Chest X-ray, PA view. Patient: 55 years old, sex M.
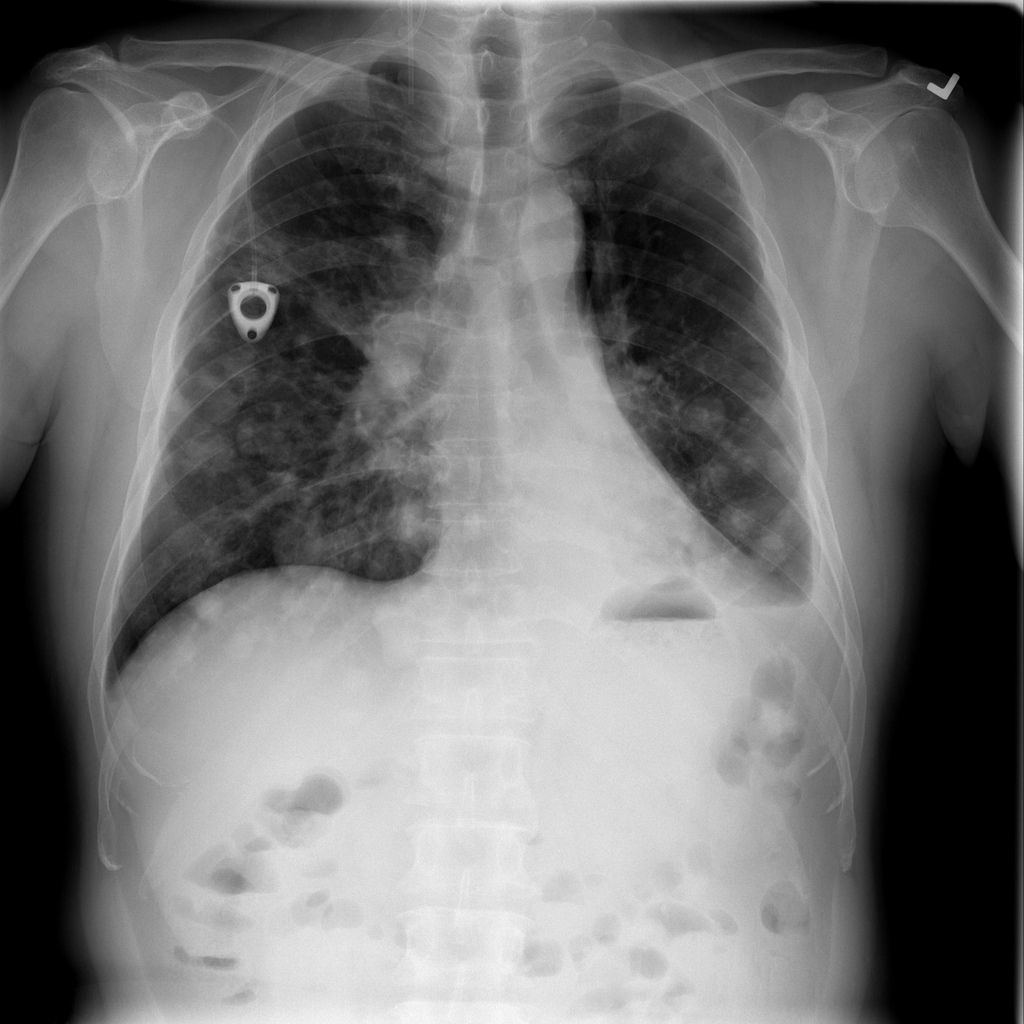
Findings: Effusion, Nodule